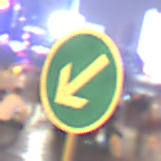
Verkehrszeichen: VorgeschriebeneVorbeifahrtLinks
Umgebung: Outdoor, Urban
Tageszeit: Night
Wetter: PartlyCloudy
Licht: Natural
Jahreszeit: NotSpecified
Kontrast: HighContrast